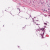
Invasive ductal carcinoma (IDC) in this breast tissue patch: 0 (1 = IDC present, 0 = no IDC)